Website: ulta-beauty
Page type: billing-address
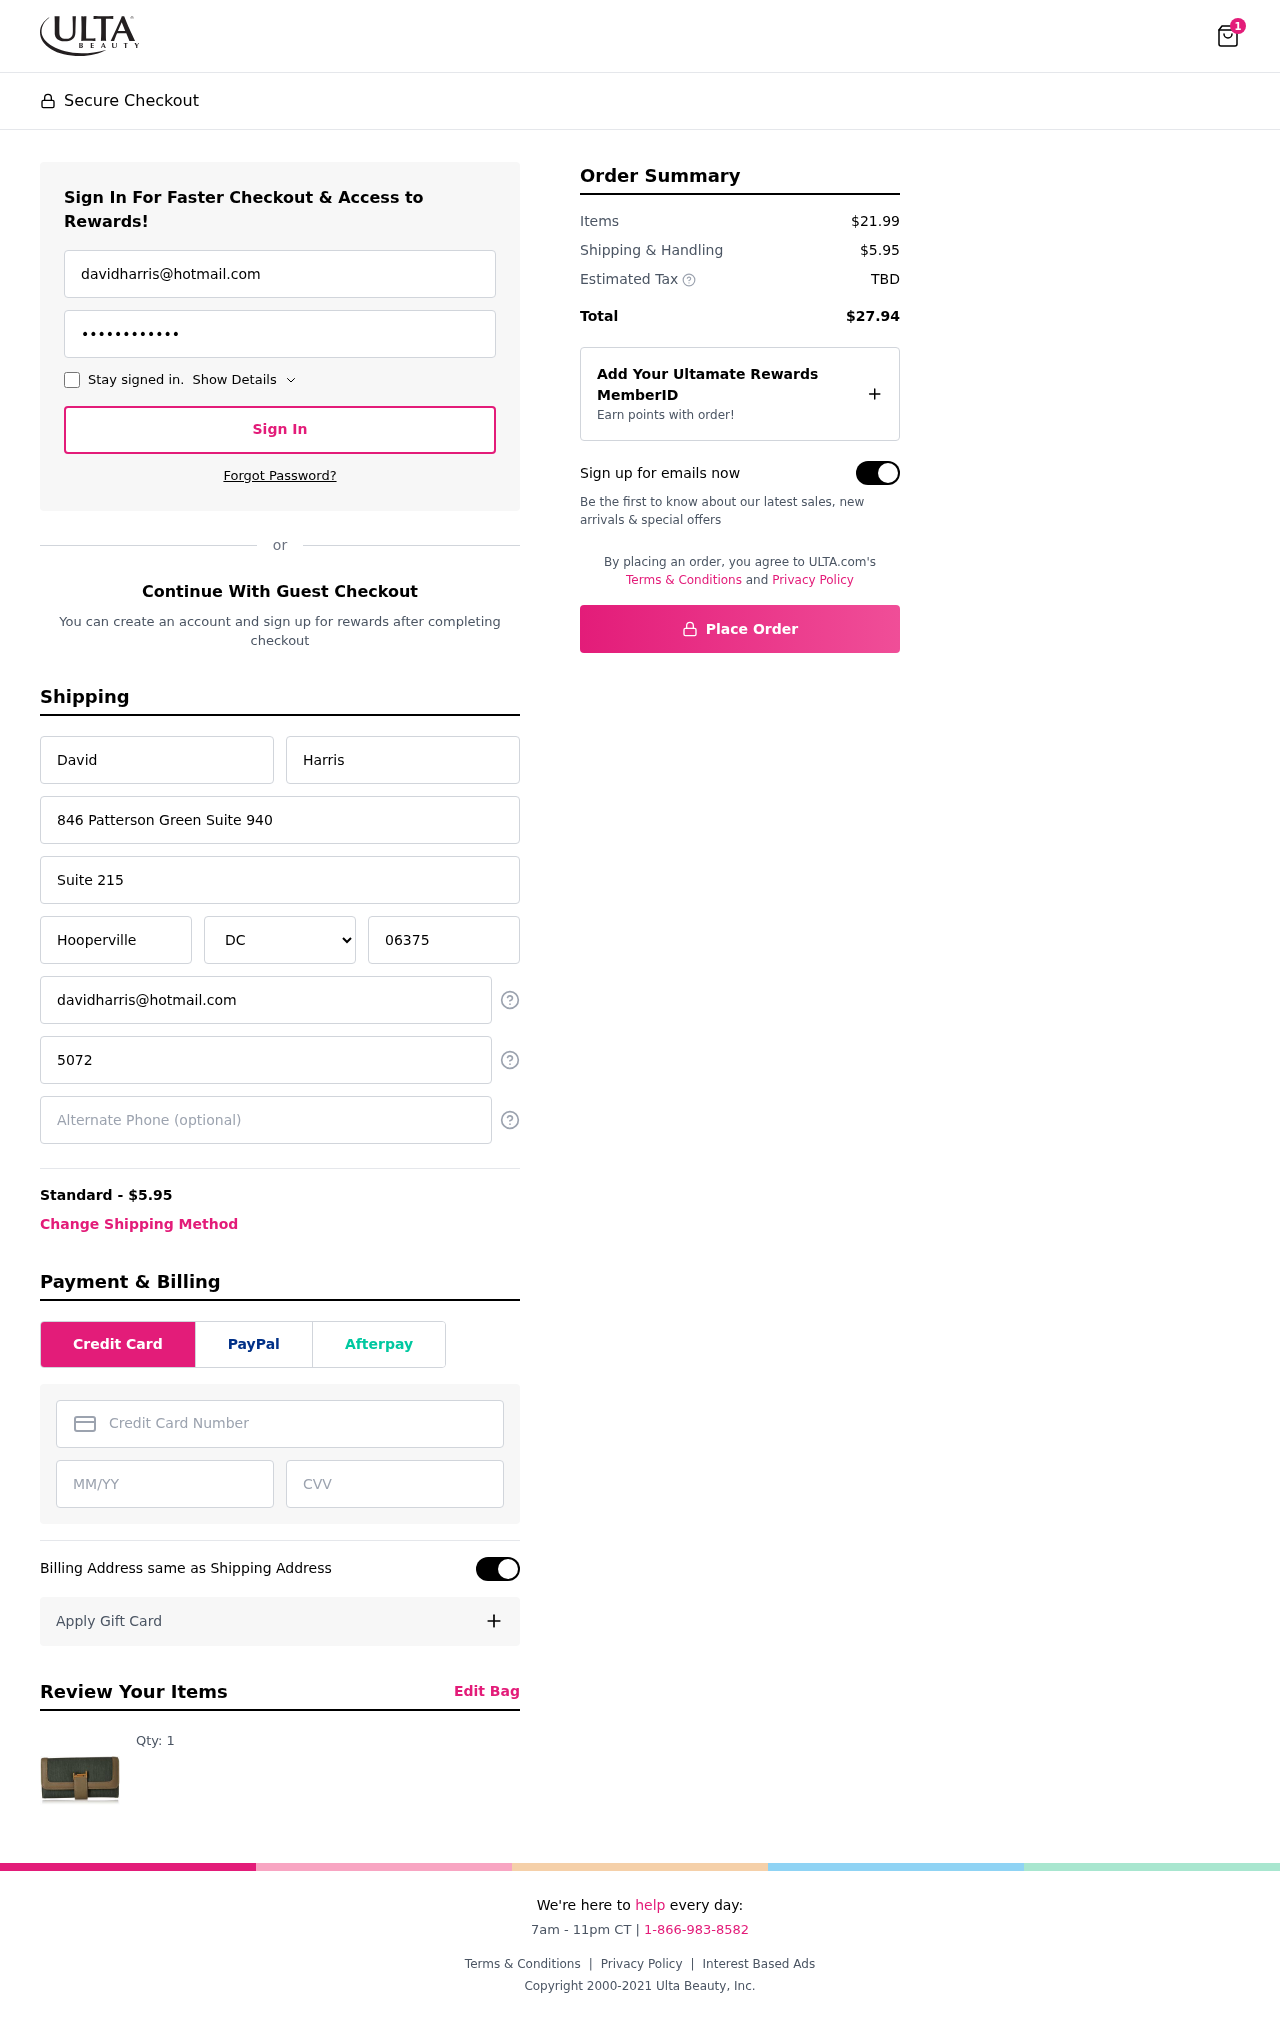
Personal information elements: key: PII_STATE
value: DC
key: PII_EMAIL
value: davidharris@hotmail.com
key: PII_FIRSTNAME
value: David
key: PII_LASTNAME
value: Harris
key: PII_STREET
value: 846 Patterson Green Suite 940
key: PII_STREET2
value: Suite 215
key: PII_CITY
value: Hooperville
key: PII_POSTCODE
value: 06375
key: PII_PHONE
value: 5072593866
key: PII_CARD_NUMBER
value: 4558 5225 5847 0960
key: PII_CARD_EXPIRY
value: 11/29
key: PII_CARD_CVV
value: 107
Product elements: key: PRODUCT1_QUANTITY
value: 1
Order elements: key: ORDER_NUM_ITEMS
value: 1
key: ORDER_SHIPPING_COST
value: $5.95
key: ORDER_SUBTOTAL
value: $21.99
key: ORDER_TOTAL
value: $27.94